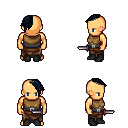
a pixel art fantasy rpg character, male body template, human, tanned skin, leather chest armor, robe skirt, raven long mohawk hairstyle, black shoes, dagger, four views (front, back, left, right), 2x2 character sprite sheet, small pixel art, hard edges, no anti-aliasing